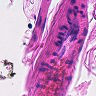
Metastatic tissue present: no